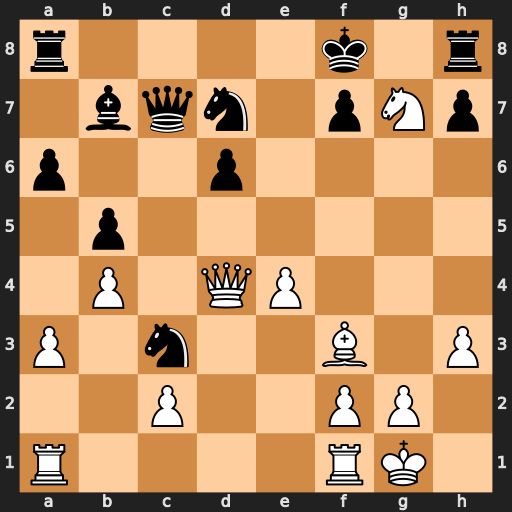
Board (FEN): r4k1r/1bqn1pNp/p2p4/1p6/1P1QP3/P1n2B1P/2P2PP1/R4RK1
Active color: w
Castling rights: -
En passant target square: -
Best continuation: Ne6+ fxe6 Qxh8+